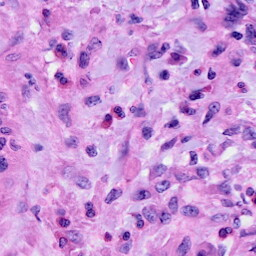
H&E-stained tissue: Cervix